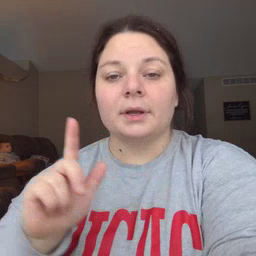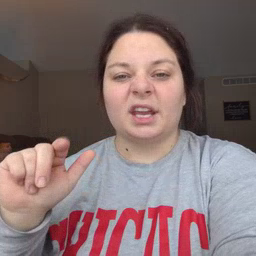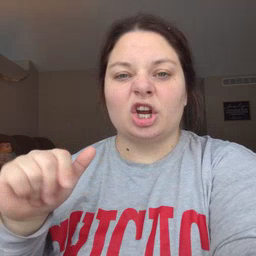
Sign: later